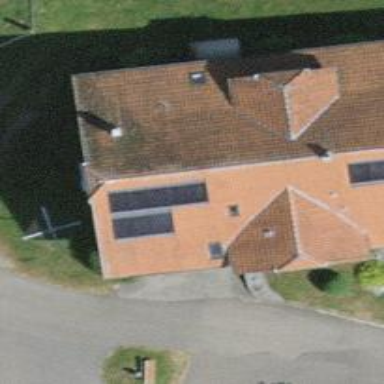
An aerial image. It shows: Solar power generator using photovoltaic panels.